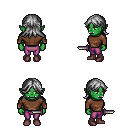
a pixel art fantasy rpg character, female body template, orc, green skin, brown long-sleeve shirt, magenta pants, gray loose hair, maroon shoes, dagger, four views (front, back, left, right), 2x2 character sprite sheet, small pixel art, hard edges, no anti-aliasing